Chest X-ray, AP view. Patient: 58 years old, sex M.
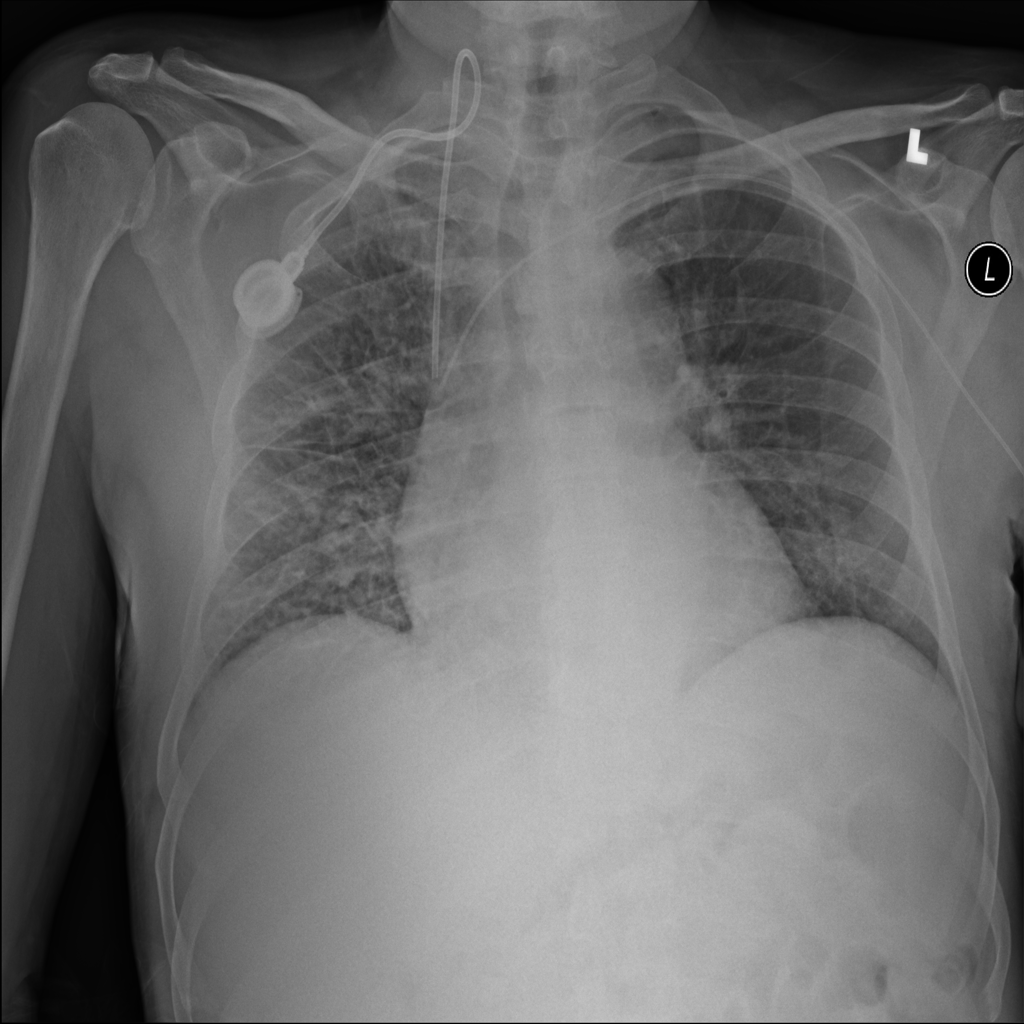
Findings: Infiltration